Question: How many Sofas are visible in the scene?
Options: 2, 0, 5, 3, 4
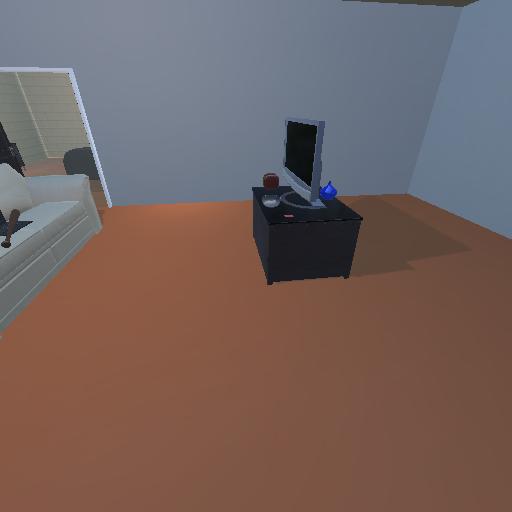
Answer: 2